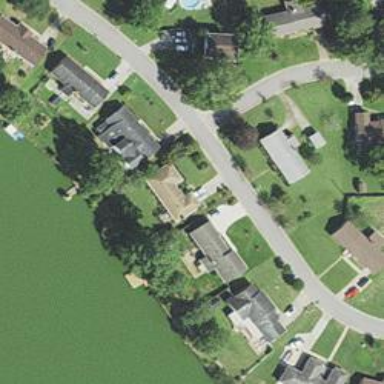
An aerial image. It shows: Neighborhood.